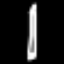
Label: pencil